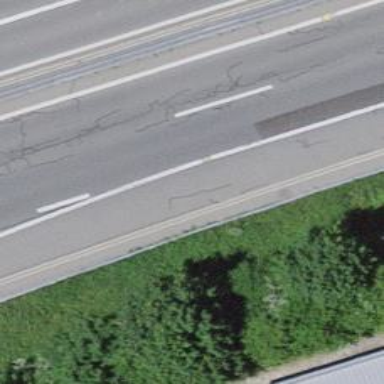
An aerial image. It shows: Guard rail.